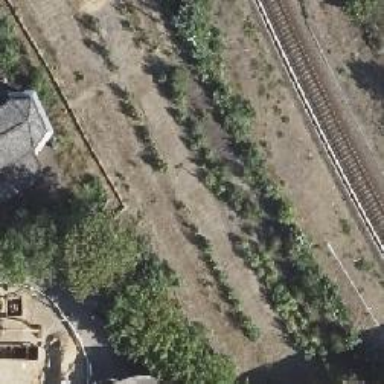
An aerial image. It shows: Abandoned railway with historical significance.